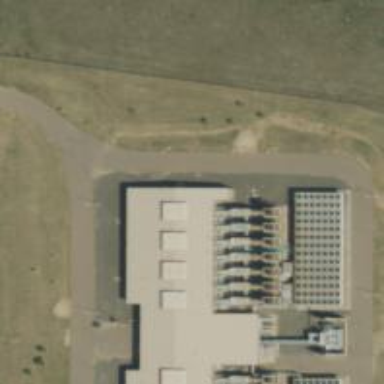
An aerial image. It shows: Gas-powered generator.